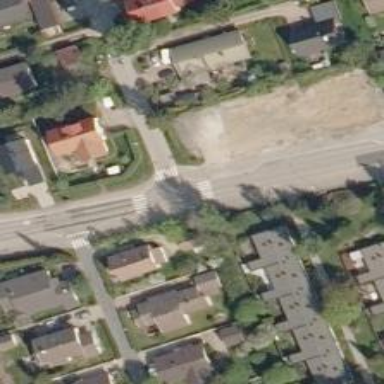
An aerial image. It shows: Uncontrolled road crossing.